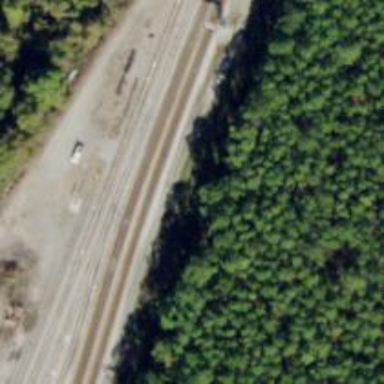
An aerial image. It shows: Railway track.